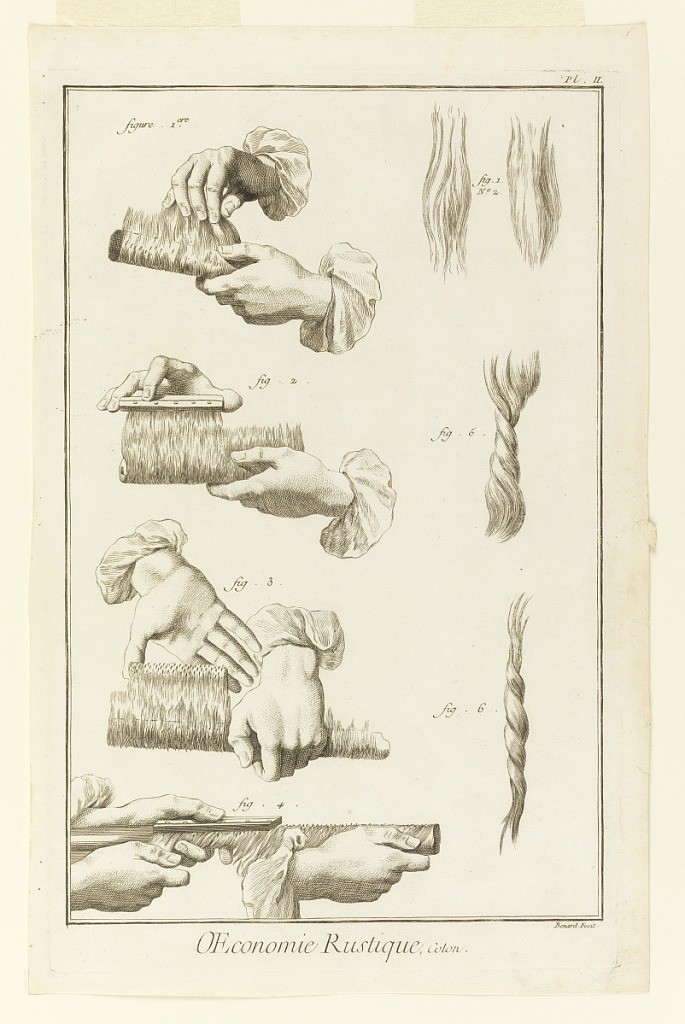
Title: Plate II of "Travail et emploi du coton" from Diderot's Encyclopedia, Vol. I
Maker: Robert Bénard, French, 1734–1772
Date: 1762
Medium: Printed black ink on white paper
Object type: Engraving
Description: Six diagrams or illustrations of manner of combing and winding cottom. Hands shown, left.